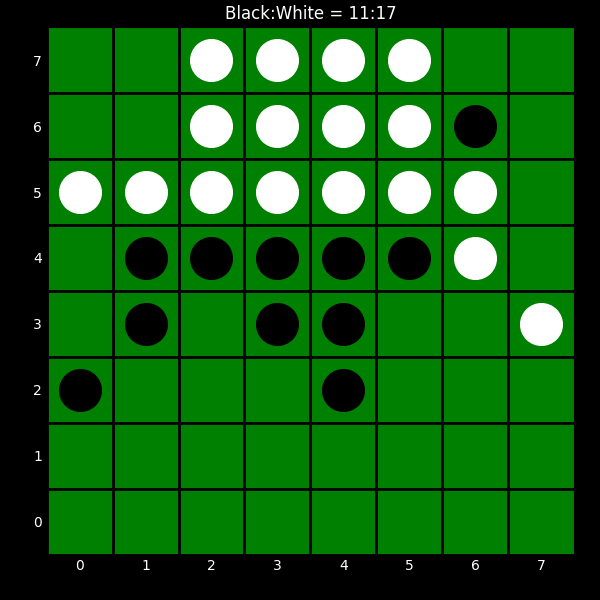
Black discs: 11
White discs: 17